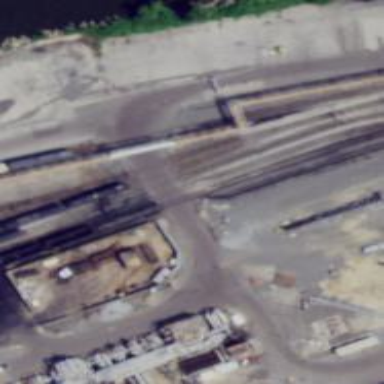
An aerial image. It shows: Level crossing along the railway.